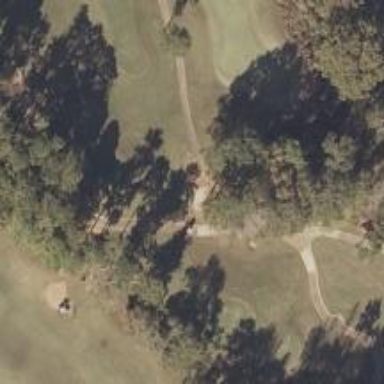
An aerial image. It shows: Golf tee.